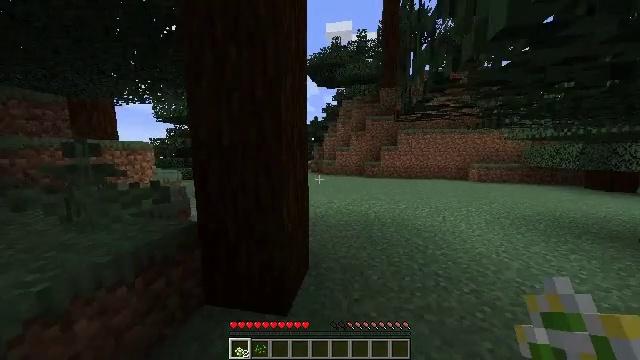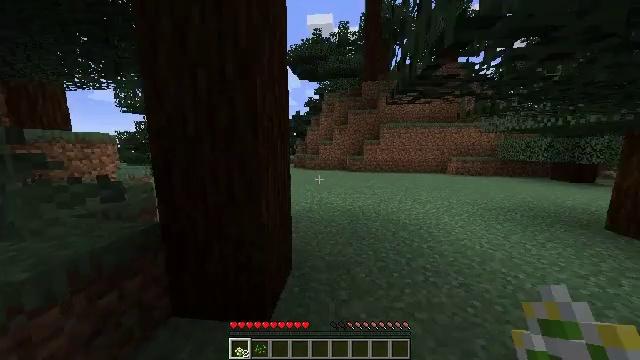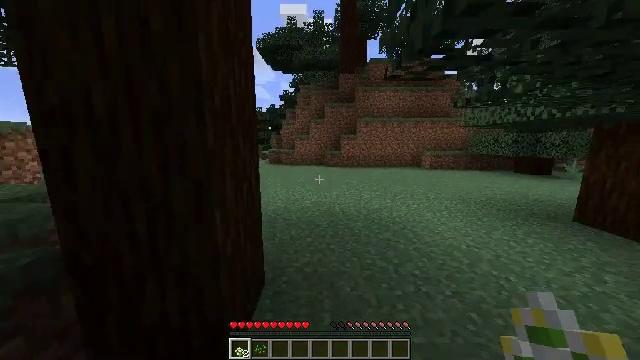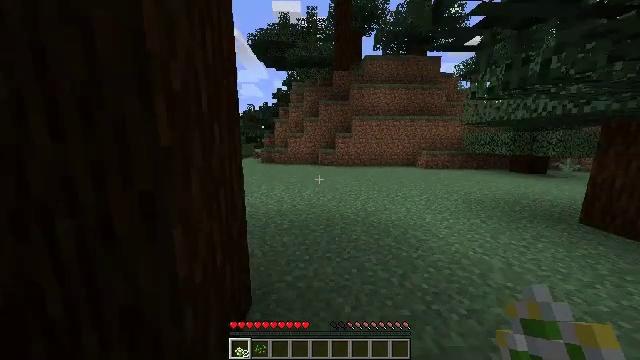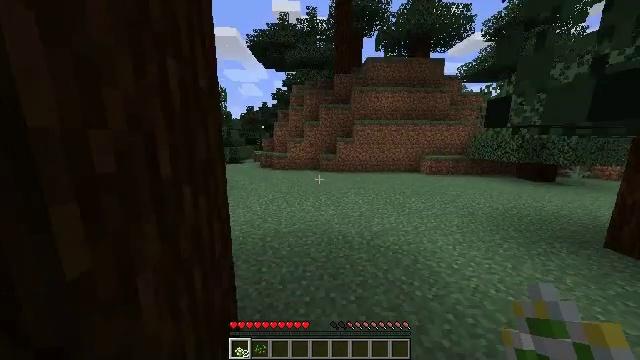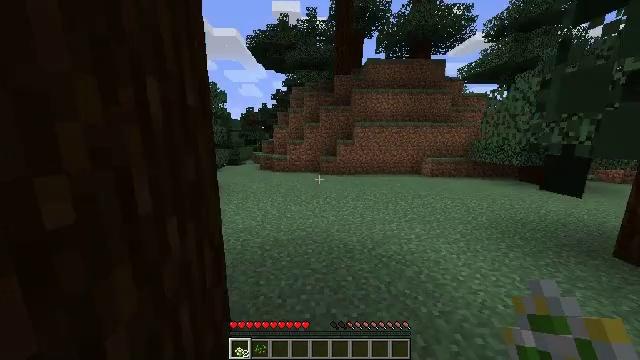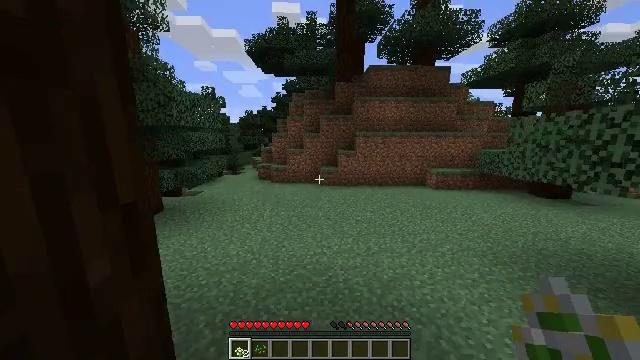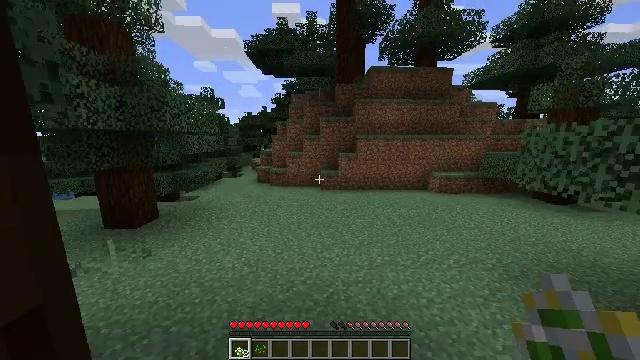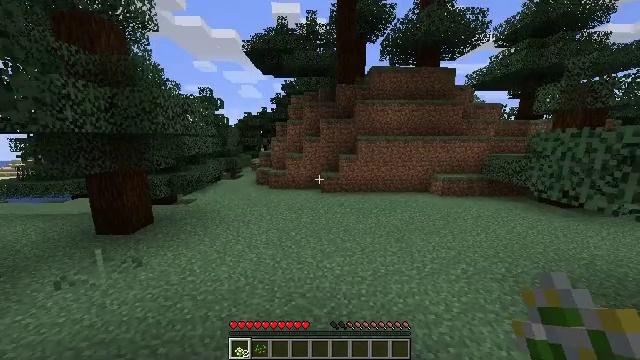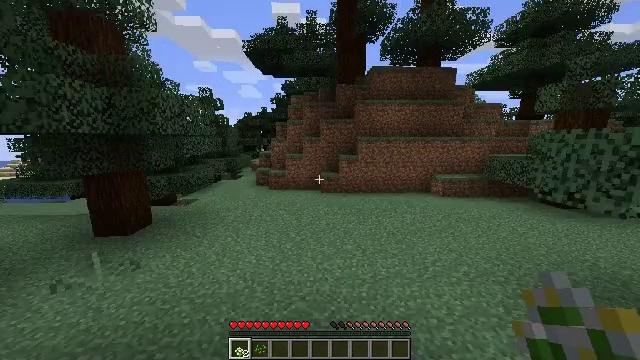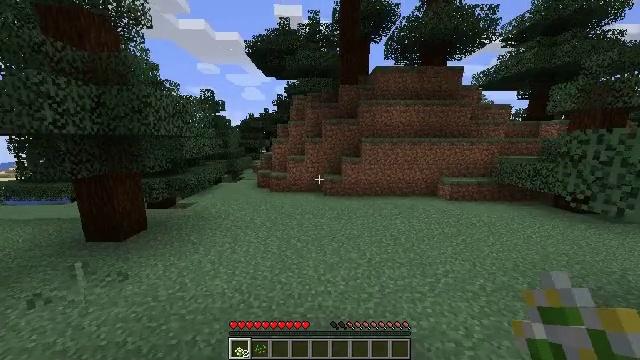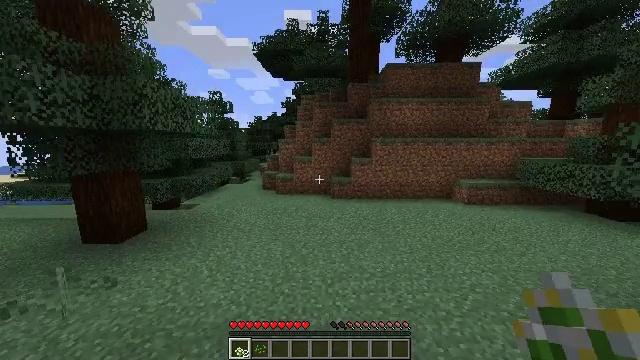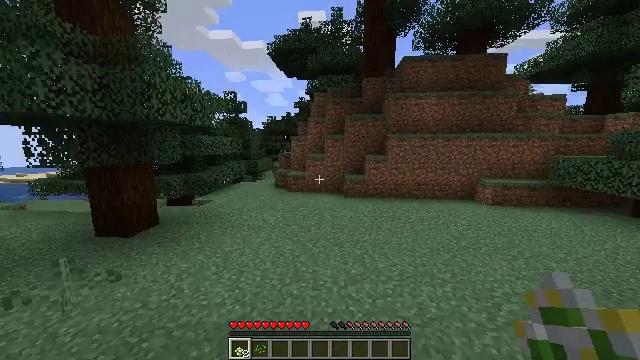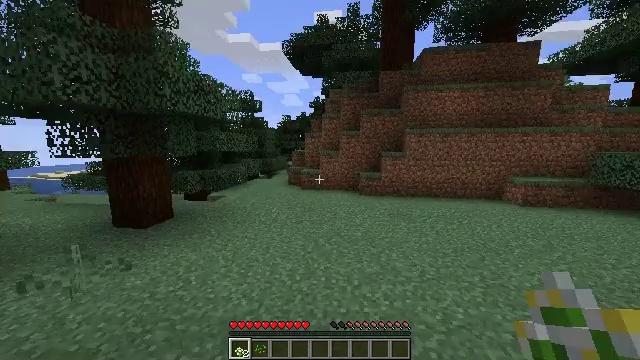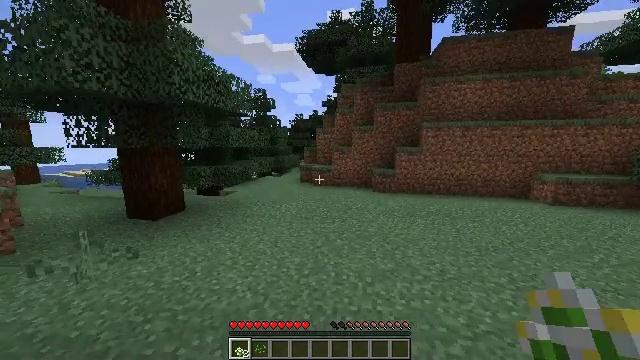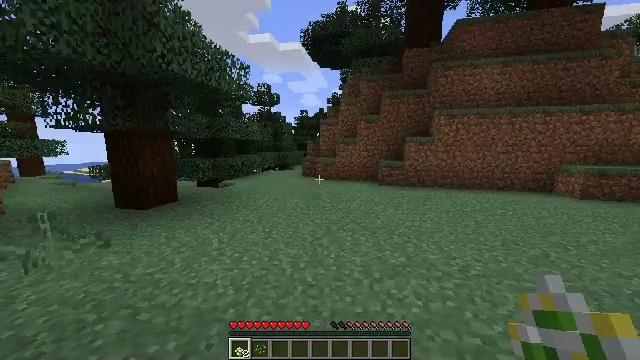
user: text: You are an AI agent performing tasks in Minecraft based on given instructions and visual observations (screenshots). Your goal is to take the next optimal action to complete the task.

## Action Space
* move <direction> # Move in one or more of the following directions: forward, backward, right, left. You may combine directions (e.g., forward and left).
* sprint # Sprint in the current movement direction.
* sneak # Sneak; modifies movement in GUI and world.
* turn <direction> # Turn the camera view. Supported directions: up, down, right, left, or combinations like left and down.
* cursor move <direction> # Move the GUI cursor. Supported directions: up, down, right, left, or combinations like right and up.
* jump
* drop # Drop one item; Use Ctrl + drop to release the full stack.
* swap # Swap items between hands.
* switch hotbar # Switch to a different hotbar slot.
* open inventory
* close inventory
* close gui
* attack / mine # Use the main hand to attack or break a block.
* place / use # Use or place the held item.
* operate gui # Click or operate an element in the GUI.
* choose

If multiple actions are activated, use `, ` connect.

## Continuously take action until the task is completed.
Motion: motion action
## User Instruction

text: Catch and defeat a cod.
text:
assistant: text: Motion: move forward, sprint, turn right and down, jump
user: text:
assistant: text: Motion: move forward, turn right and down
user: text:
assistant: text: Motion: move forward, turn right
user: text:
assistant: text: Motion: move forward, jump
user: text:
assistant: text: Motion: move forward, jump
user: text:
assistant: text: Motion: move forward, jump
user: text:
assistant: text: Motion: move forward, jump
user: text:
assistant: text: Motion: move forward, sprint
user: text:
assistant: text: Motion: move forward, sprint
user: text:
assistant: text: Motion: move forward, sprint
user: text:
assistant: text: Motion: move forward, sprint, turn left
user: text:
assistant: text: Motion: move forward, sprint, turn left
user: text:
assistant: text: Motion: move forward, sprint, turn left, jump
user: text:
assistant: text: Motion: move forward, sprint, turn left, jump
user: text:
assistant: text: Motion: move forward, sprint, turn left, jump
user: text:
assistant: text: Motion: move forward, sprint, jump
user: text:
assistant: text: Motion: move forward, sprint, turn left, jump
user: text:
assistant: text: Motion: move forward, sprint, turn left, jump
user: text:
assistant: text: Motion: move forward, sprint, turn left, jump
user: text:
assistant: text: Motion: move forward, sprint, turn left, jump
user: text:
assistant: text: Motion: move forward, sprint, turn left, jump
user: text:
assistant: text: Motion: move forward, sprint, turn left, jump
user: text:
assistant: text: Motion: move forward, sprint, turn left, jump
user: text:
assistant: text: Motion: move forward, sprint, turn left, jump
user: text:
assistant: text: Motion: move forward, sprint, jump
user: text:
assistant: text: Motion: move forward, sprint, jump
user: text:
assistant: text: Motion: move forward, sprint, jump
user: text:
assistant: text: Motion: move forward, sprint, jump
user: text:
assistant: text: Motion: move forward, sprint, jump
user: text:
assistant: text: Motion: move forward and move left, sprint, jump